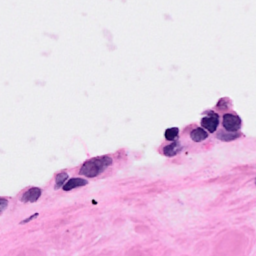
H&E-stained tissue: Breast